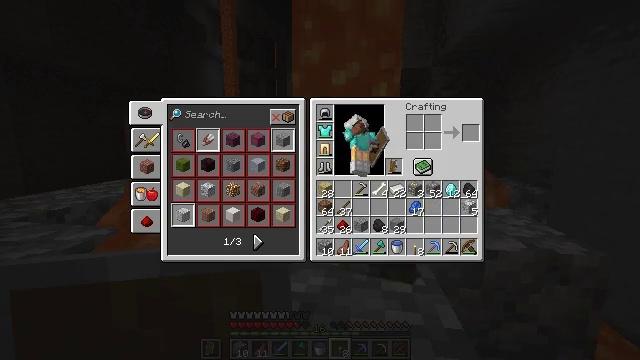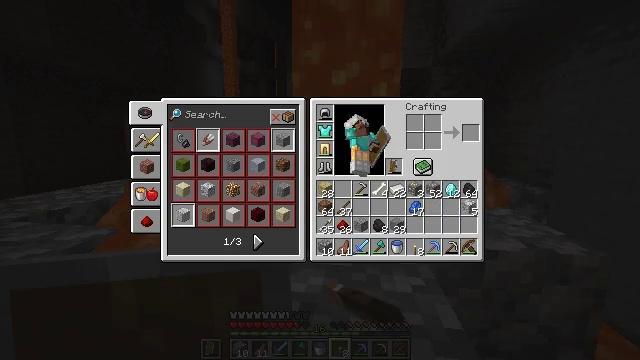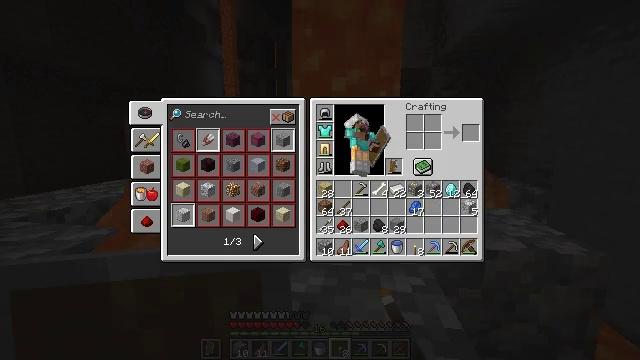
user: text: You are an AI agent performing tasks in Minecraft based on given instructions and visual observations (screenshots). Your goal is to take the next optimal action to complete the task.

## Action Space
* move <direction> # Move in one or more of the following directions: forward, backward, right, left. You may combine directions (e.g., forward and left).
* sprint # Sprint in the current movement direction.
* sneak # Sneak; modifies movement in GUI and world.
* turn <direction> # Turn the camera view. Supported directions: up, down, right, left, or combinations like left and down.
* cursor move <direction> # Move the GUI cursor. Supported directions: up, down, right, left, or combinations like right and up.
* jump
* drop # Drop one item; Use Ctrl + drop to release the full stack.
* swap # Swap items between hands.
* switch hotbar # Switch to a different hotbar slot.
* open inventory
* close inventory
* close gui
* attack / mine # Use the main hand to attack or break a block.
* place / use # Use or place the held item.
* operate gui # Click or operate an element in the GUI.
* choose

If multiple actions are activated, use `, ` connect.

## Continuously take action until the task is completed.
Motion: motion action
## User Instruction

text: Remove a bow from the inventory.
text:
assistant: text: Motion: cursor move down
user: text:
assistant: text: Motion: cursor move left and down
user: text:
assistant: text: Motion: no_op